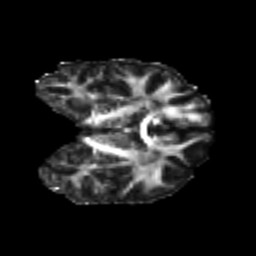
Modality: FA
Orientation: coronal
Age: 21
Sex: female
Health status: healthy
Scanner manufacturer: philips
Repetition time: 7.388 s
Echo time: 0.08599 s